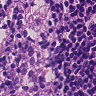
Metastatic tissue present: yes